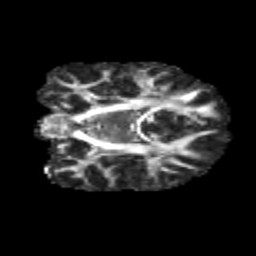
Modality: FA
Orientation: coronal
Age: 11
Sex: female
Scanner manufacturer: siemens
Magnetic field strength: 3 T
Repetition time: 3.8 s
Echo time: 0.07 s